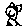
Label: bird